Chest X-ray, AP view. Patient: 51 years old, sex M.
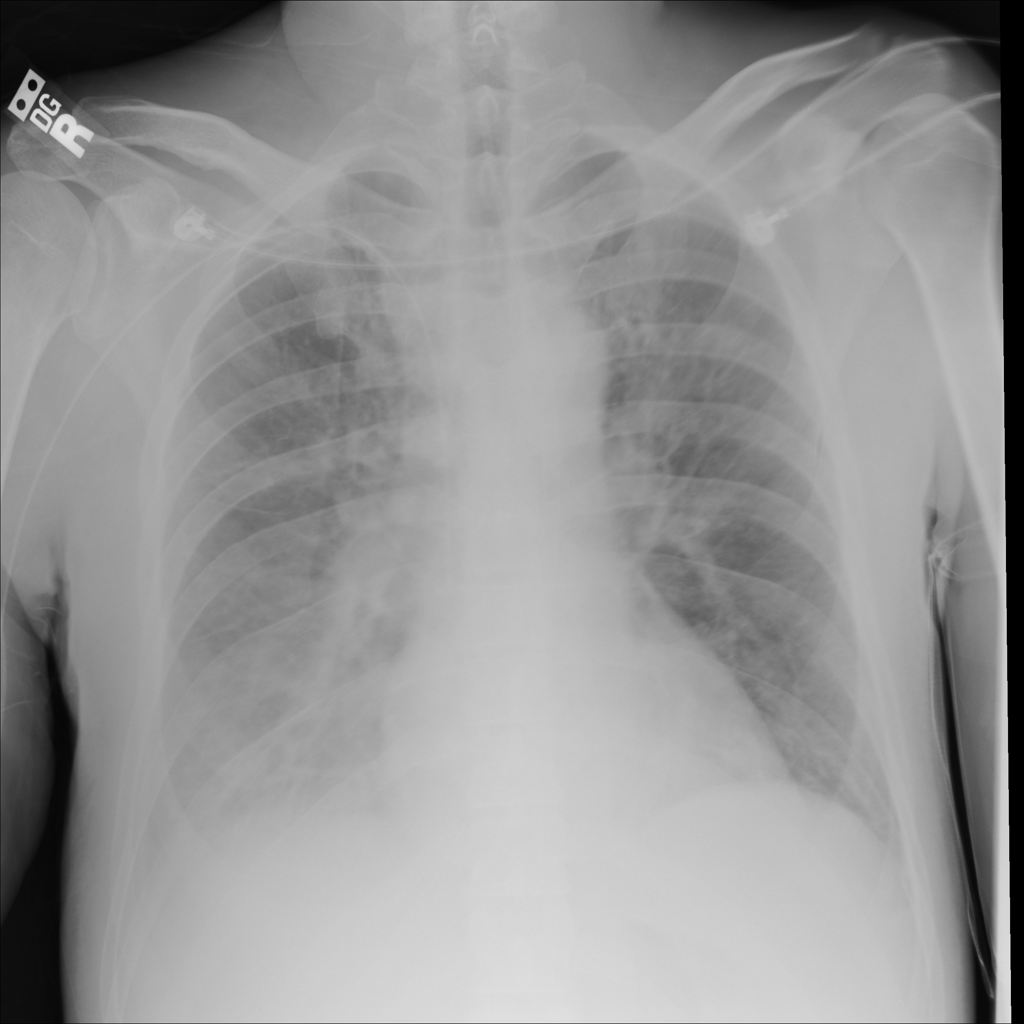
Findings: Infiltration